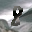
Label: 8